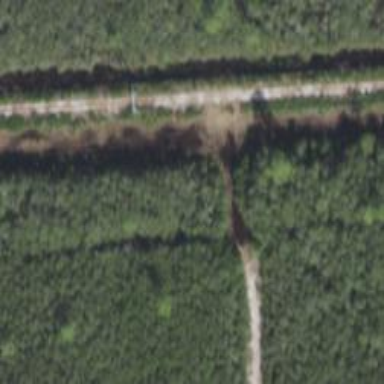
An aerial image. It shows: Abandoned road.